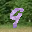
Label: 9